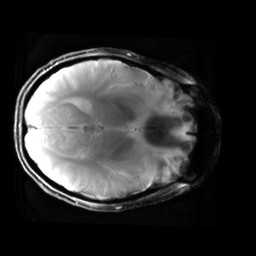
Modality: T2starw
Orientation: axial
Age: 33
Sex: female
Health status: healthy
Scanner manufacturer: siemens
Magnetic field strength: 3 T
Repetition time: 0.7 s
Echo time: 0.02 s